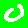
Digit: 0